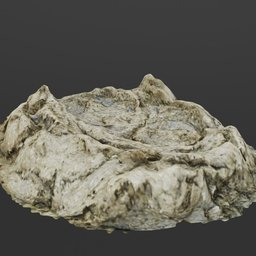
Label: nature